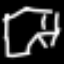
Label: octagon